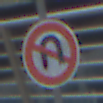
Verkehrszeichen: VerbotWenden
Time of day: MorningAfternoon
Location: Outdoor (Urban)
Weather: PartlyCloudy
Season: NotSpecified
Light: Natural